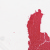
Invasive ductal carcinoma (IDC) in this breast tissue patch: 0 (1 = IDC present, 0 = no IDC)